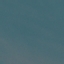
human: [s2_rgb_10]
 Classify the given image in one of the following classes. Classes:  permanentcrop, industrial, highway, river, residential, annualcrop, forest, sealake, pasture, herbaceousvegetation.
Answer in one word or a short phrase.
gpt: SeaLake